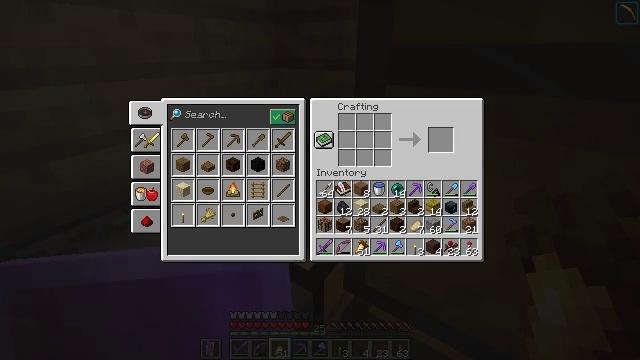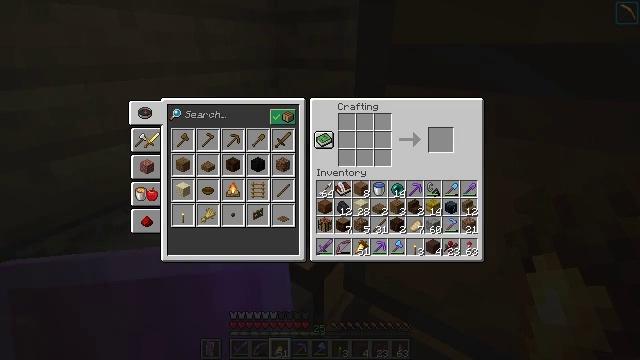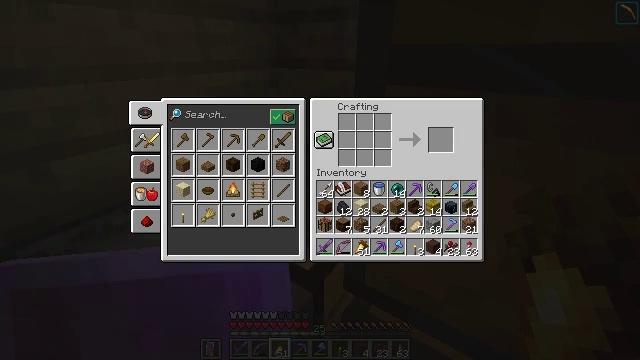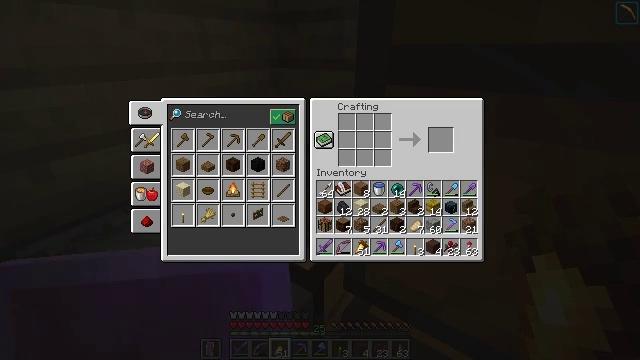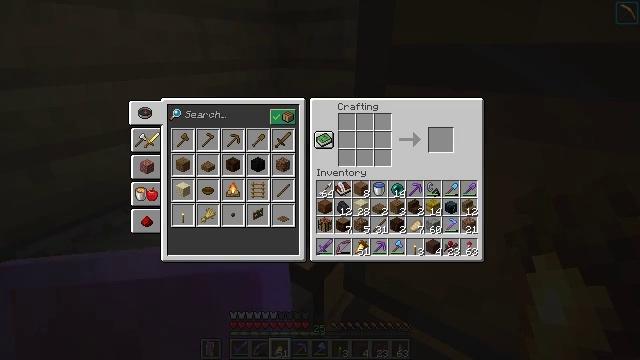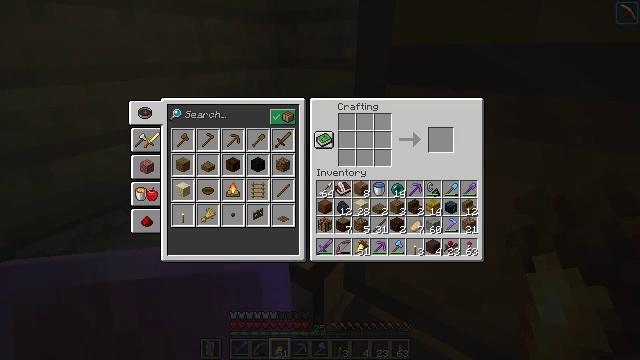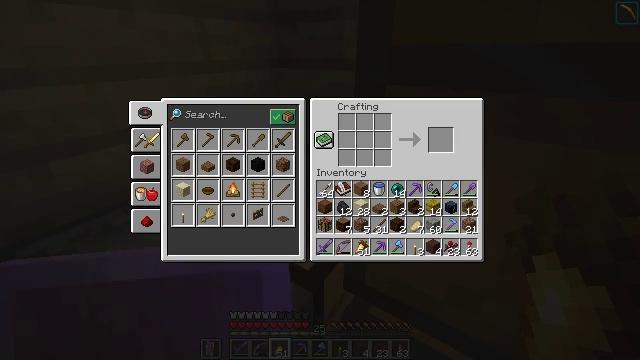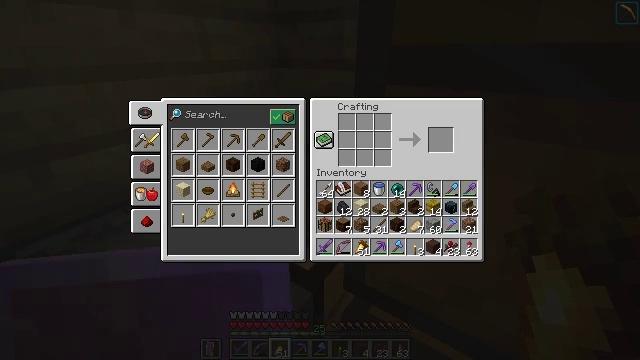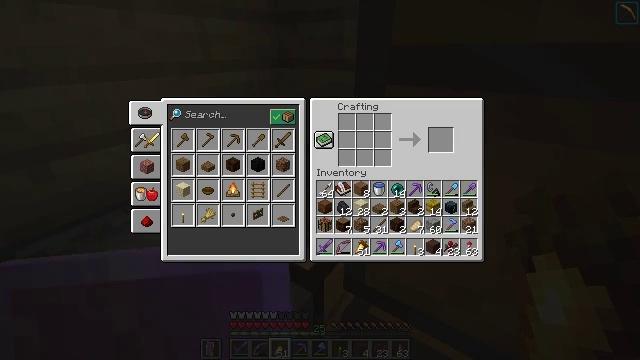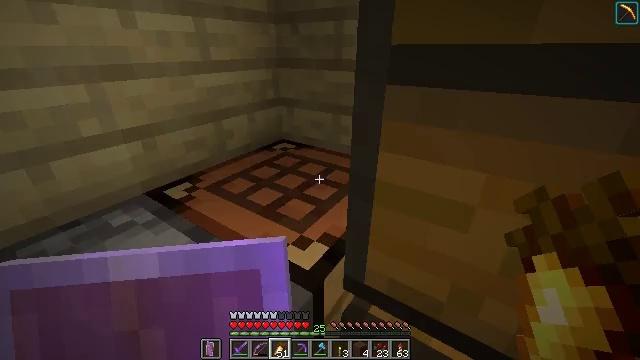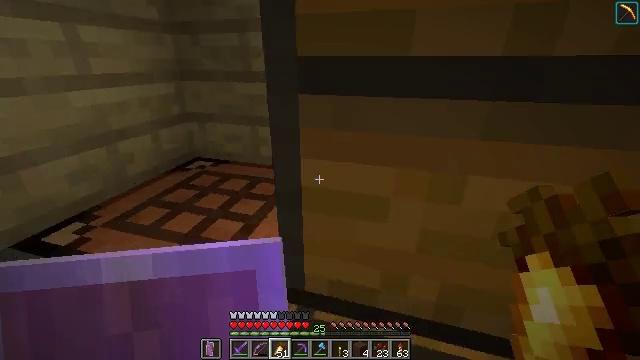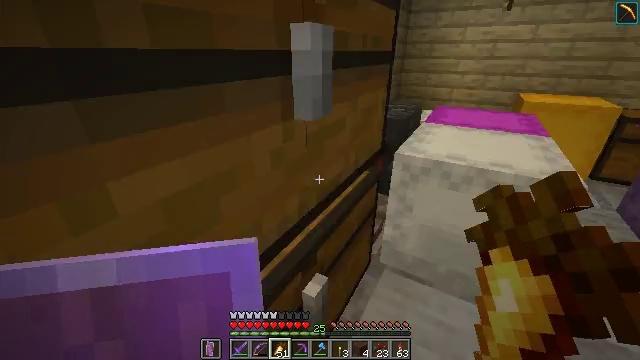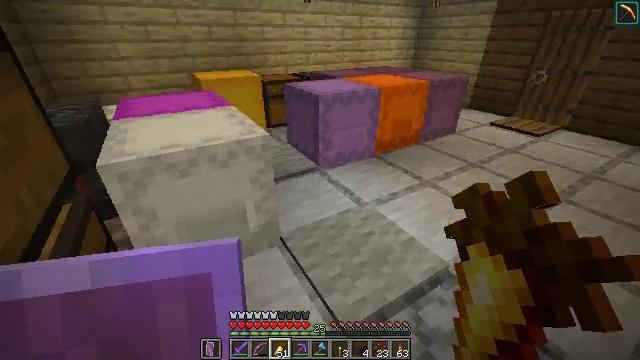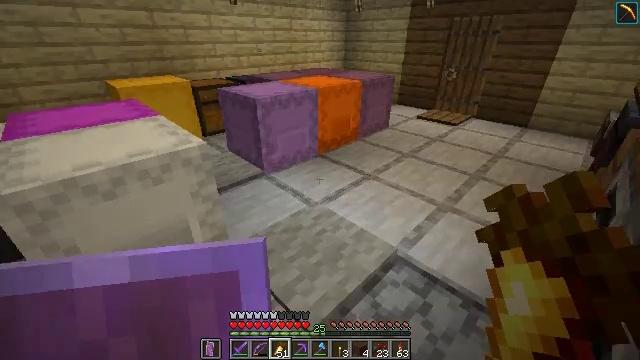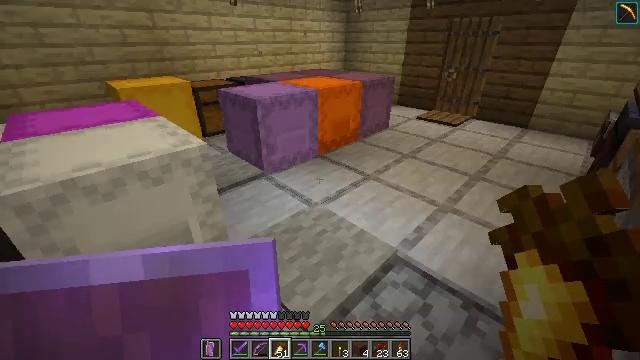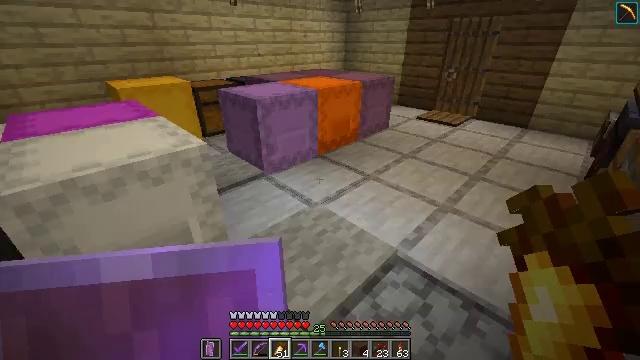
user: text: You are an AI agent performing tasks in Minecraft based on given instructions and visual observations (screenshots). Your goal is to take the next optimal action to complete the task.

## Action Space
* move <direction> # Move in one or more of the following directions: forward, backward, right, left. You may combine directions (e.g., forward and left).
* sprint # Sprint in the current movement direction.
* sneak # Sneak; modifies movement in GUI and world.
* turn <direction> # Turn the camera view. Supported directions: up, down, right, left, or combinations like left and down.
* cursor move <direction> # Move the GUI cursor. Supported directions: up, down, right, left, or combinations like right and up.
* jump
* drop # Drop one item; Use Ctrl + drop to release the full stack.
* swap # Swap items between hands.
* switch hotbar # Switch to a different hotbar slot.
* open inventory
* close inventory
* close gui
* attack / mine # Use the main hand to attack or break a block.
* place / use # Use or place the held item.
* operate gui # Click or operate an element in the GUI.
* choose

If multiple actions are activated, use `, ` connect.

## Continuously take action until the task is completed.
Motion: motion action
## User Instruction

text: Collect cocoa beans.
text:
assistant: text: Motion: no_op
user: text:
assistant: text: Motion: no_op
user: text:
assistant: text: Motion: no_op
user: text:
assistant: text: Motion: no_op
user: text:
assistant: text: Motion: no_op
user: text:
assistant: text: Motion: no_op
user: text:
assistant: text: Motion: no_op
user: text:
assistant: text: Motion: no_op
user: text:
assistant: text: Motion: no_op
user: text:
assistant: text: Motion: turn right and up, close gui
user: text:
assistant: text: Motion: turn right and down
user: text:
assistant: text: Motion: turn right and down
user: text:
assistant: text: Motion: turn right
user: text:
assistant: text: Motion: no_op
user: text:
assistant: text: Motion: no_op
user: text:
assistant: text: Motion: move forward
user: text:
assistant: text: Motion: move forward
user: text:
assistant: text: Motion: move forward
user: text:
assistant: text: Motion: move forward, turn right
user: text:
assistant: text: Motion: move forward, turn right and up
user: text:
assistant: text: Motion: move forward
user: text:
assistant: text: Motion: move forward, turn left
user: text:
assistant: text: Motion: move forward, turn left
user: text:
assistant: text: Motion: move forward, turn left
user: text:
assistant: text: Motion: move forward, turn left
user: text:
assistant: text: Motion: move forward, turn left
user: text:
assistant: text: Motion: move forward, turn left
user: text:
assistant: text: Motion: move forward, turn left
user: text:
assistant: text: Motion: move forward, turn left
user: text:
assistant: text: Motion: move forward